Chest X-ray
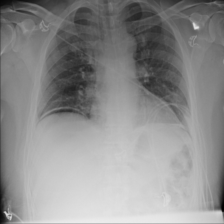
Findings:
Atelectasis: negative
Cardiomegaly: negative
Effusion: negative
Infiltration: negative
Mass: negative
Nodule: negative
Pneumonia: negative
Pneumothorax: negative
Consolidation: negative
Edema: negative
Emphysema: negative
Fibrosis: negative
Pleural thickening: negative
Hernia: negative